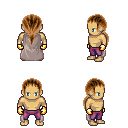
a pixel art fantasy rpg character, male body template, human, tanned skin, gray cape, magenta pants, brown ponytail hairstyle, gold gloves, four views (front, back, left, right), 2x2 character sprite sheet, small pixel art, hard edges, no anti-aliasing